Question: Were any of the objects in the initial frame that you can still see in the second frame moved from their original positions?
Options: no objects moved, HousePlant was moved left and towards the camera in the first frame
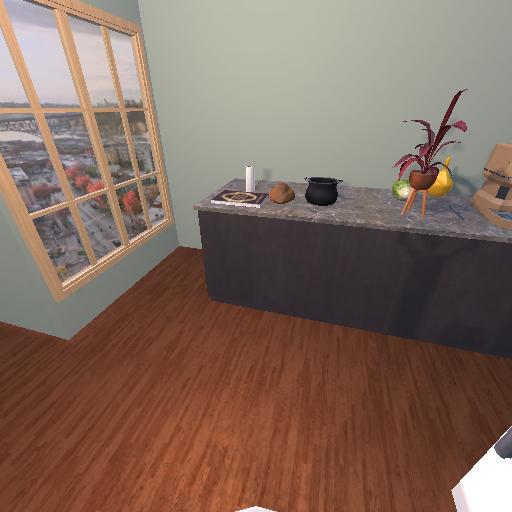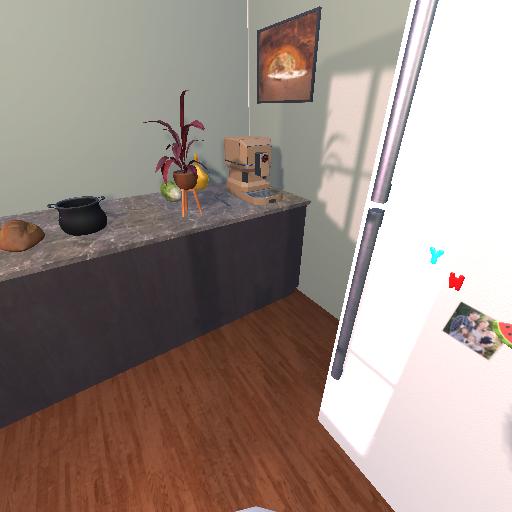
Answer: no objects moved